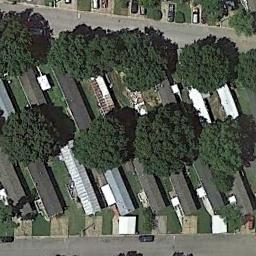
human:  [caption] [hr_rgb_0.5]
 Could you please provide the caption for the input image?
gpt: The mobile home park is on the grass next to some trees and road .

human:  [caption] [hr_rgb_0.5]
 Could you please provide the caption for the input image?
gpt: The mobile home park has some mobile homes arranged in lines and some trees are among these mobile homes .

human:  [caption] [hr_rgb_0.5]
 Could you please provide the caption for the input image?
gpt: Many trees are in the mobile home park .

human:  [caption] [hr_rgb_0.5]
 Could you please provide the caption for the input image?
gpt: There are nine mobile homes here .

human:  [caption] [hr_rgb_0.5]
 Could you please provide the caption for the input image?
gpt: There are some white buildings and green trees in the mobile home park .